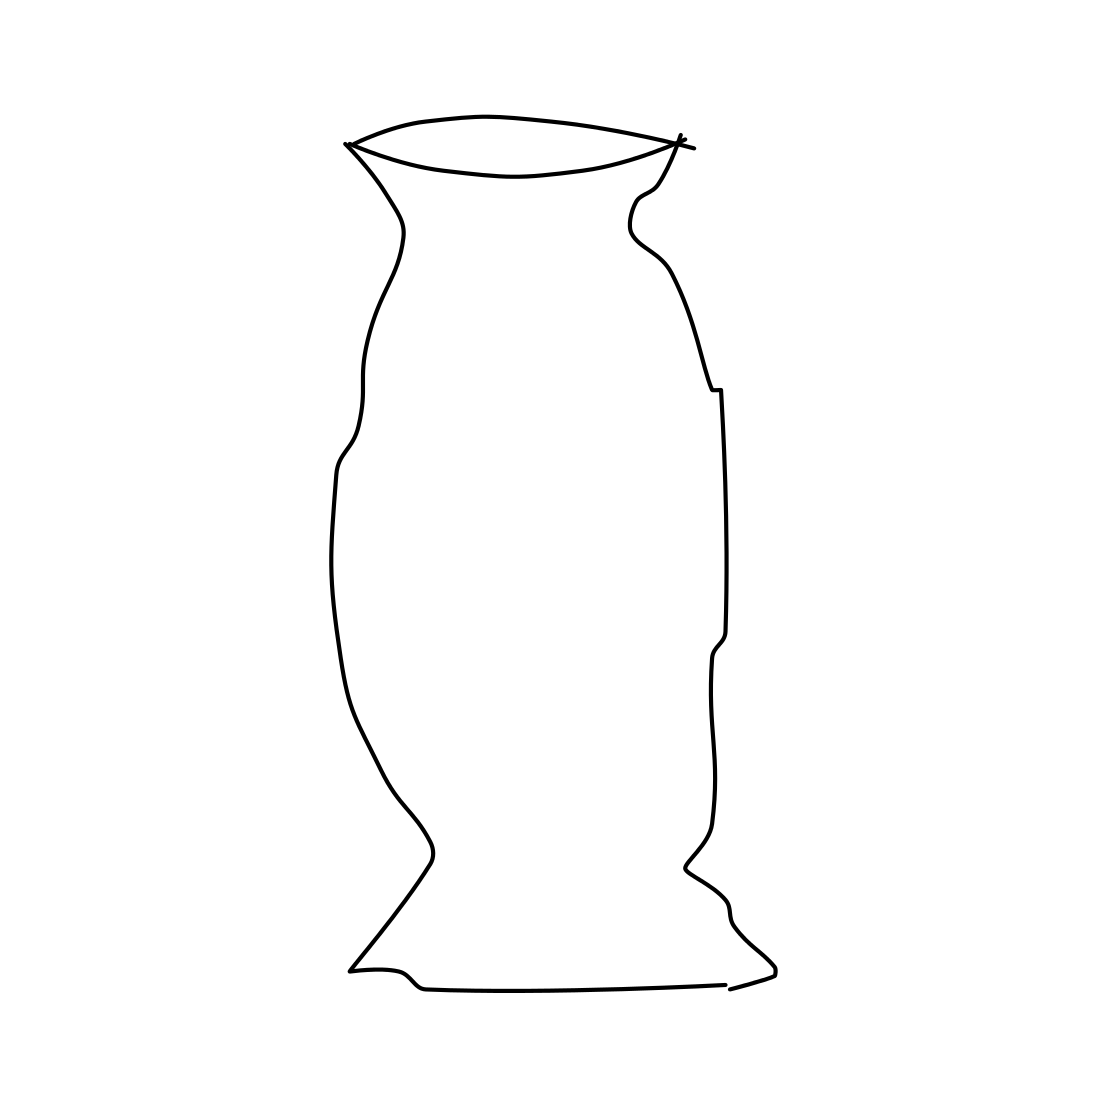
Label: vase